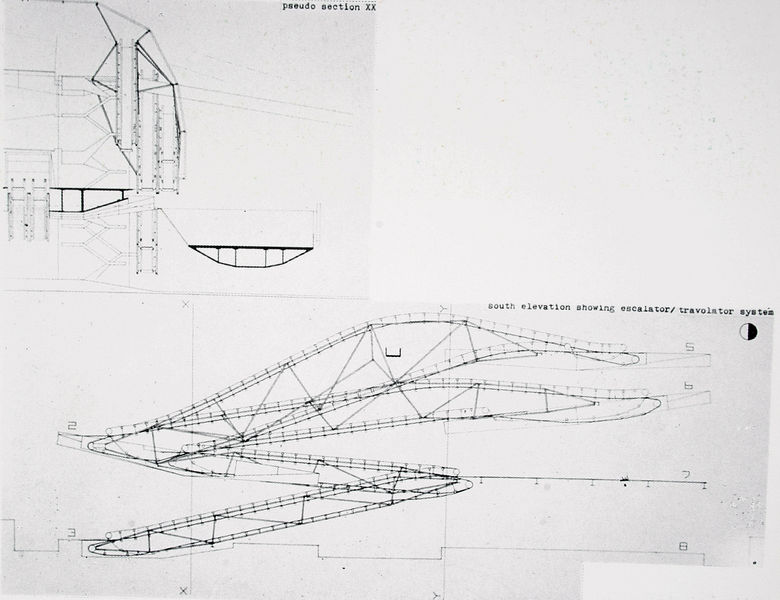
Titel: Sin Palace, Projekt, Schnitt und Südansicht mit Aufzugsystem
Künstler: Archigram
Schlagwörter: architektur, entwurf, plan, aufriss, projekt